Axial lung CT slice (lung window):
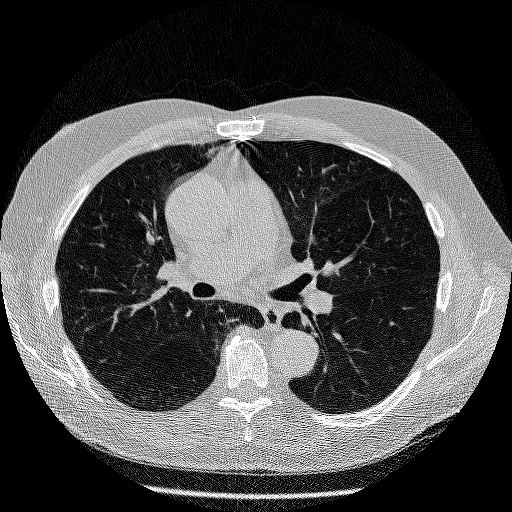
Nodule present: no